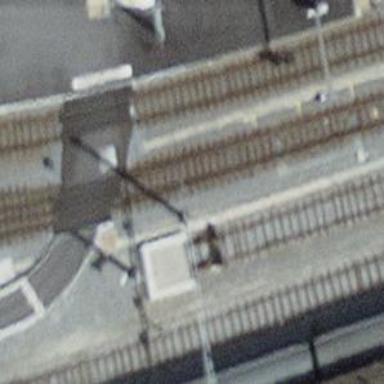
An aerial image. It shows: Railway switch with the turnout pointing to the right.